Question: Ok i got the below code but it is not working
I want lines to be key and values to be 0
c# 4.5
'''
ConcurrentDictionary<string, int> dicFailedProxies =
new ConcurrentDictionary<string, int>();
dicFailedProxies = File.ReadAllLines("failed_proxies.txt")
.Select(line => line).Distinct()
.ToDictionary(values => values, 0);
'''

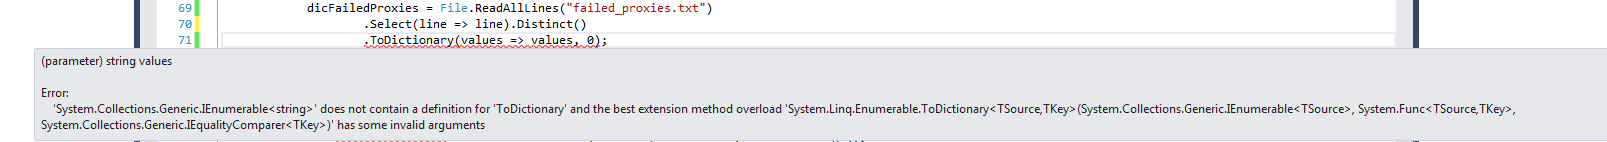
Answer: The problem is that you need to provide a lambda expression for the second argument of 'ToDictionary'. 'ToDictionary' also returns a 'Dictionary<T, U>' so you won't be able to assign it to an instance of 'ConcurrentDictionary<T, U>'.
This should do the trick:
'''
var dicFailedProxies =
File.ReadLines("failed_proxies.txt")
.Distinct()
.ToDictionary(line => line, line => 0);
'''
Of course, if you want to keep it as a 'ConcurrentDictionary<T, U>' you can do this:
'''
var dicFailedProxies = new ConcurrentDictionary<string, int>(
File.ReadLines("failed_proxies.txt")
.Distinct()
.ToDictionary(line => line, line => 0));
'''